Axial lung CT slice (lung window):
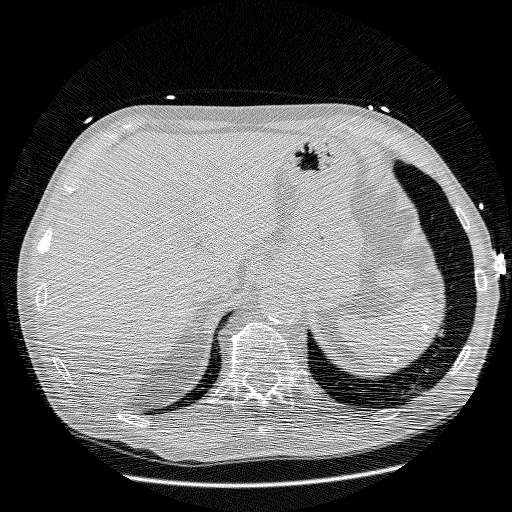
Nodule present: no